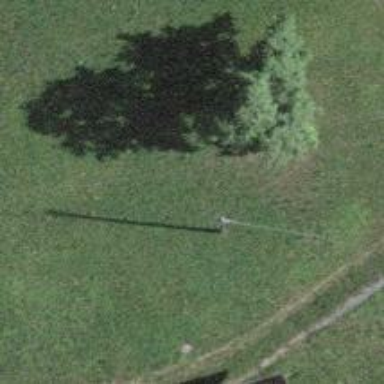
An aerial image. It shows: Power pole.